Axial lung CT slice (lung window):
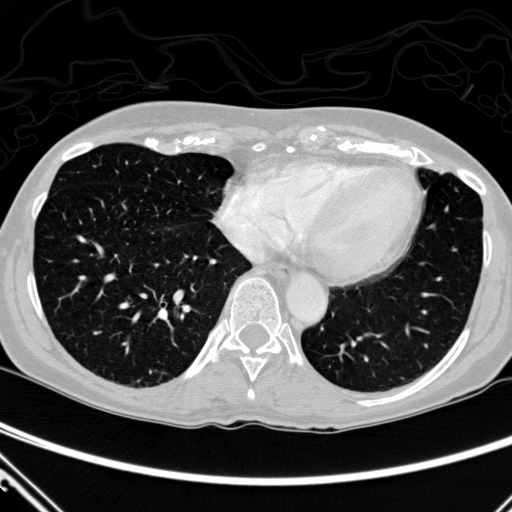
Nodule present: no